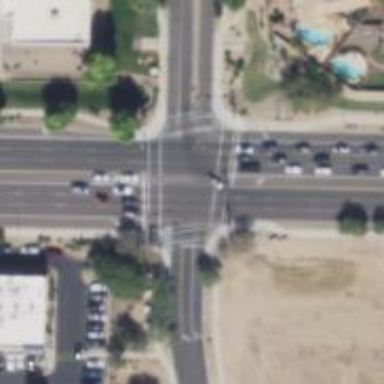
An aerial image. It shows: Solid stop line on the road marking.